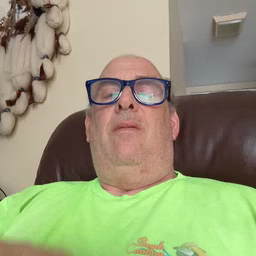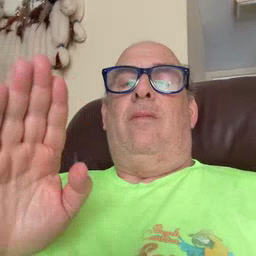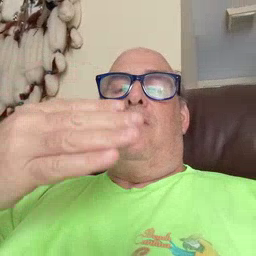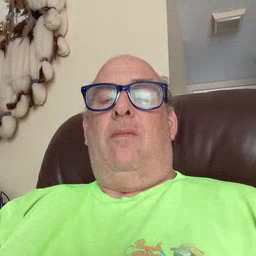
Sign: room